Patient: sex M, age 45
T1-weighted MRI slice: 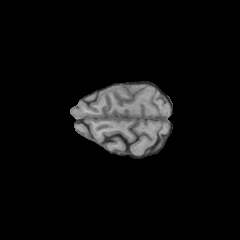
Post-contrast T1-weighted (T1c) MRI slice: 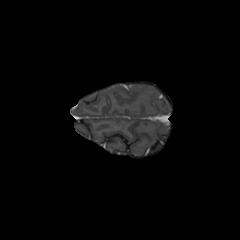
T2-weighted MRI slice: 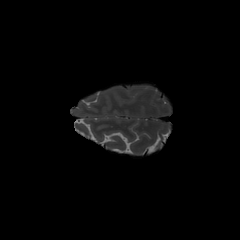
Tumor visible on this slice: no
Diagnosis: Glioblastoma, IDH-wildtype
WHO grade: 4